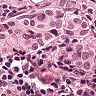
Metastatic tissue present: yes